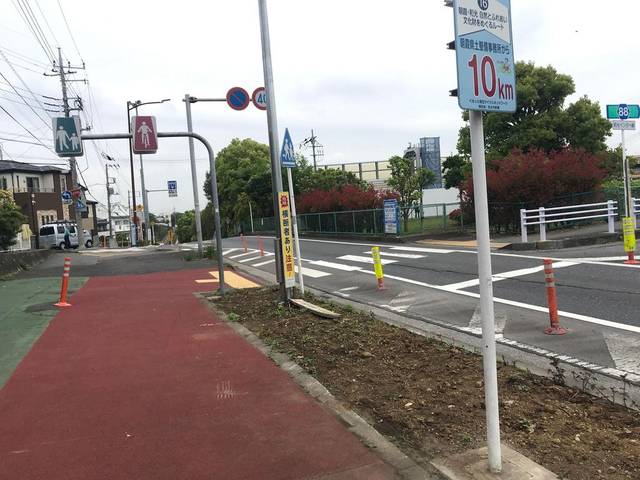
Region: Japan
Coordinates: 35.792, 139.615